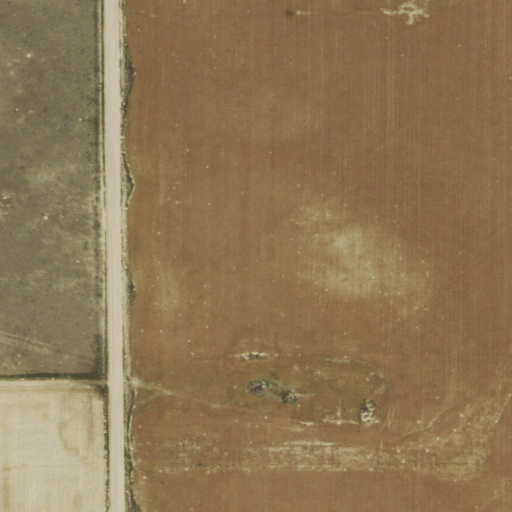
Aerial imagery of plain(s) in Colorado named Greasewood Flats containing cultivated crops, grassland, and open development